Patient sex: M
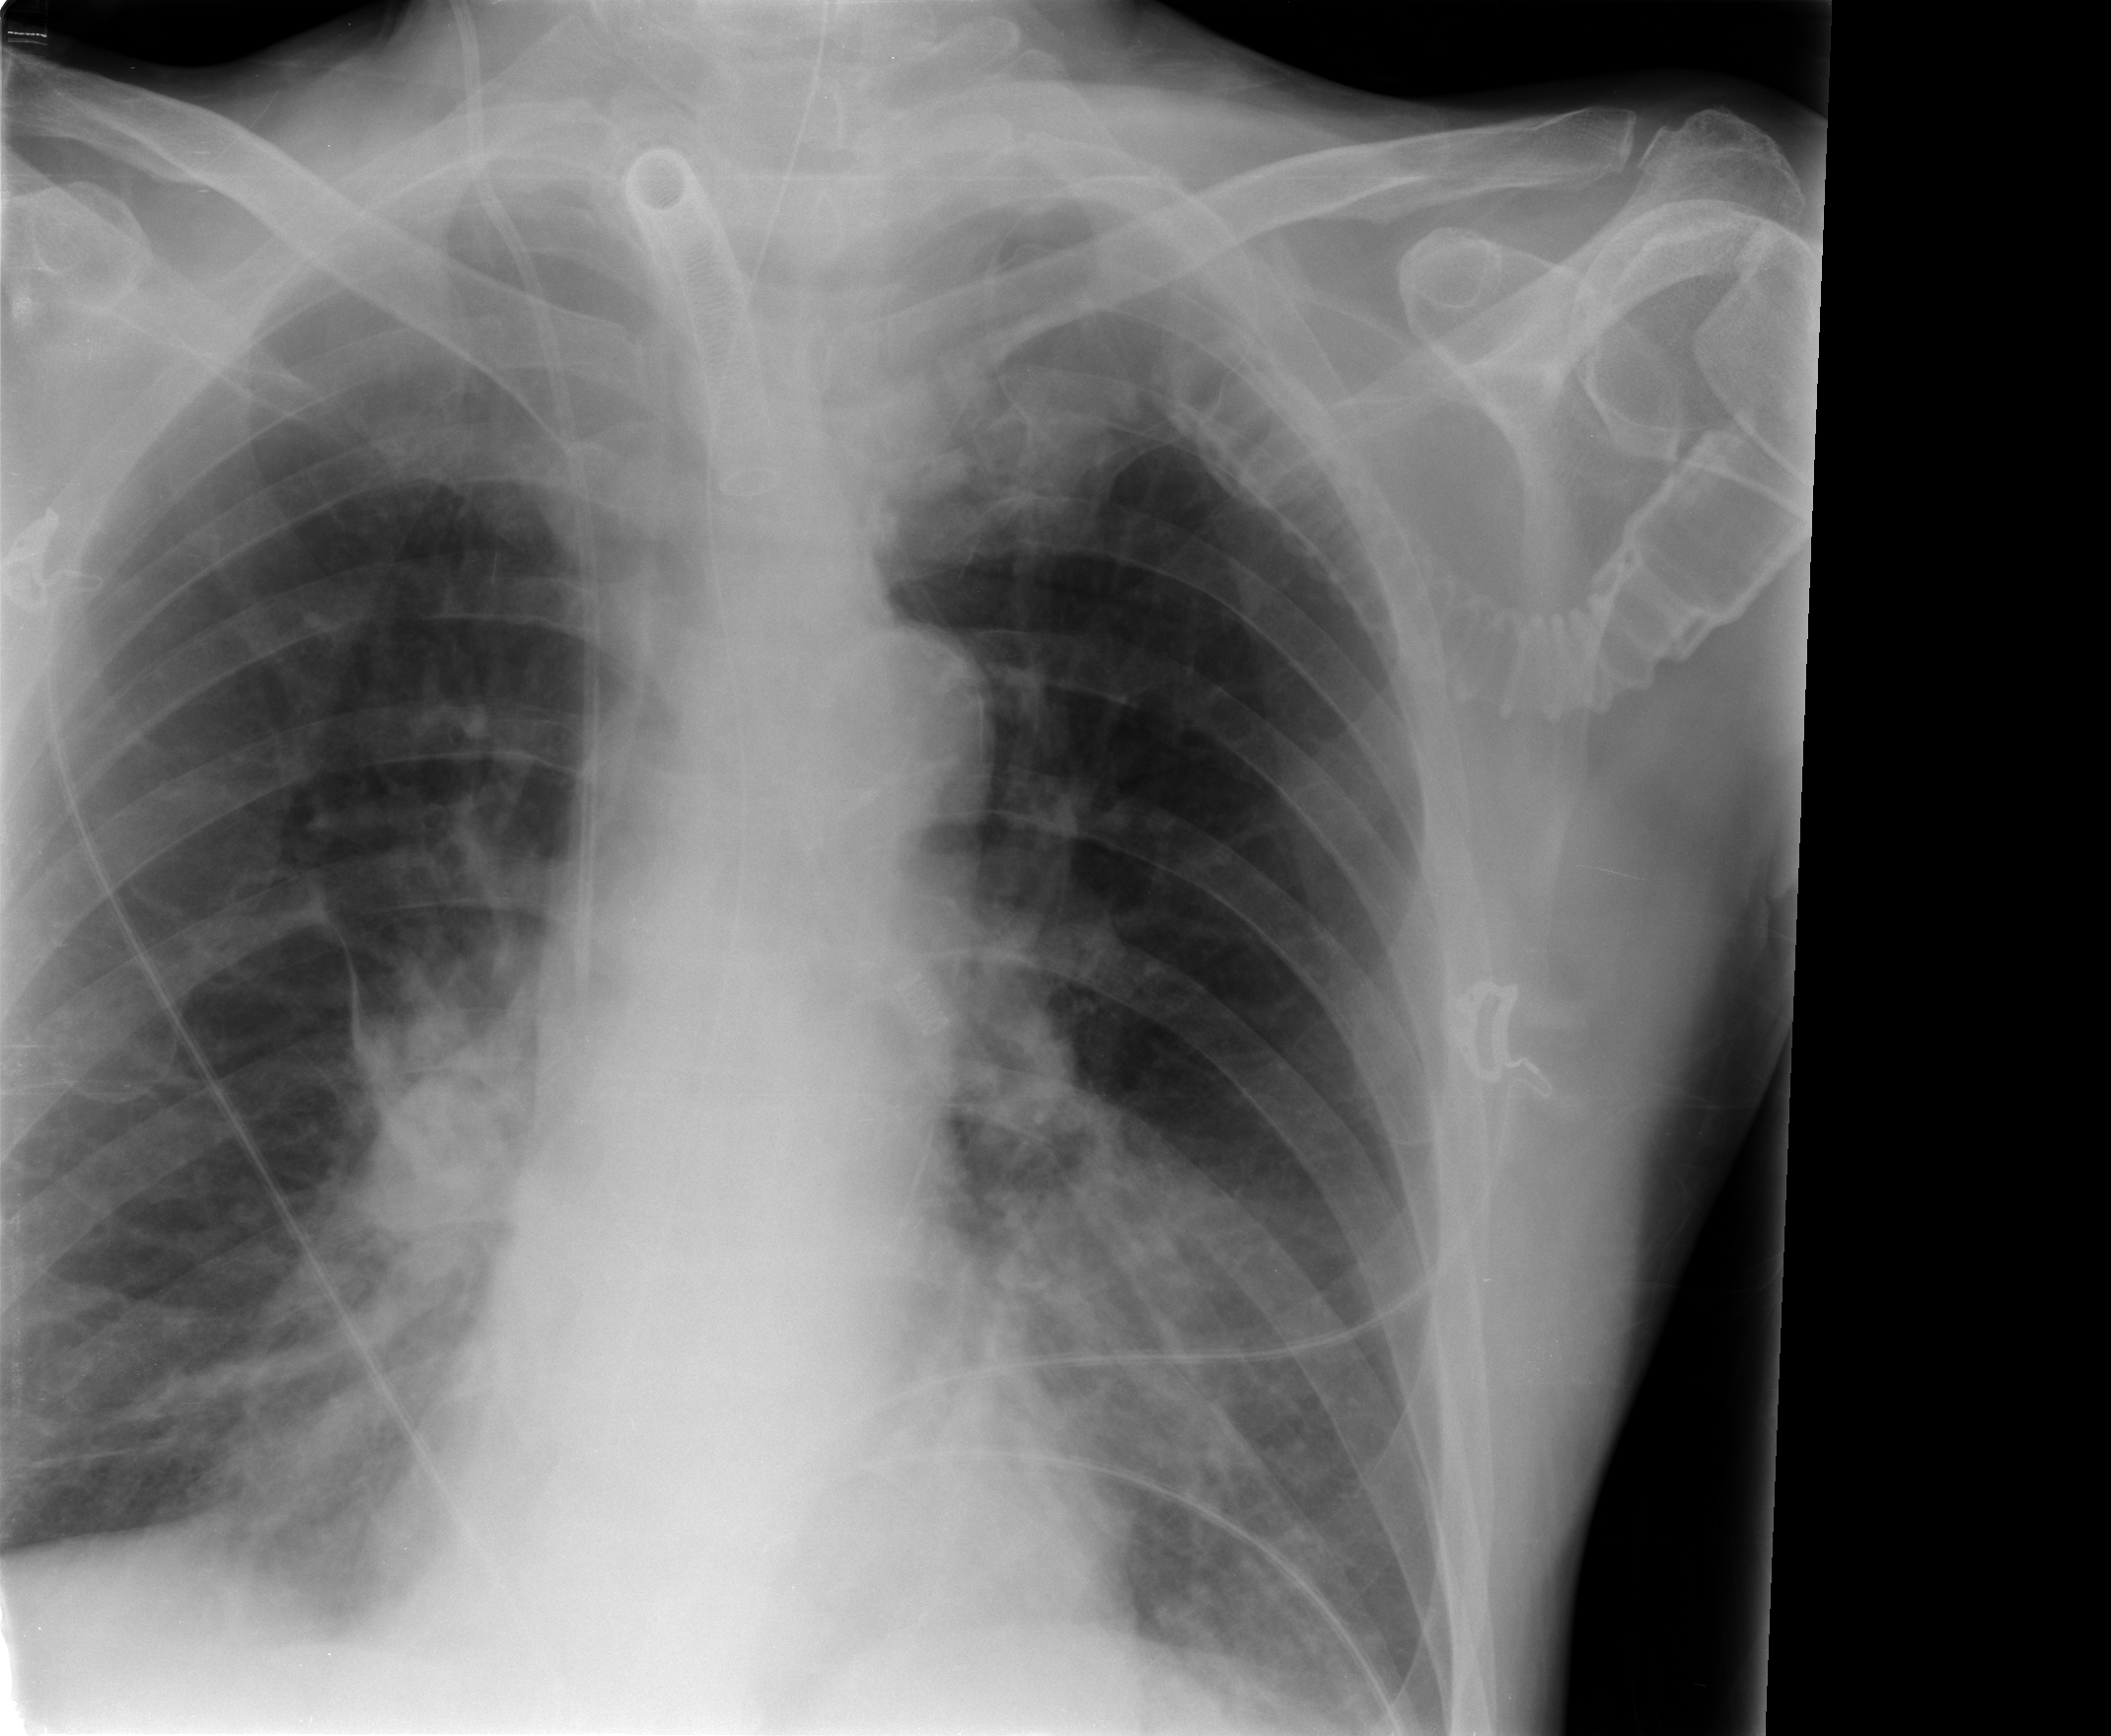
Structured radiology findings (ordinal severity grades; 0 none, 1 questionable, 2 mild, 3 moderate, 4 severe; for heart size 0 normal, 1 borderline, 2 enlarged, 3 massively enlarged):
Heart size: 0
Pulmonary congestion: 0
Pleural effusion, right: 0
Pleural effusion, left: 0
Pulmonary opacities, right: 2
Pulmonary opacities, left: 2
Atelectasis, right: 2
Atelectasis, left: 2